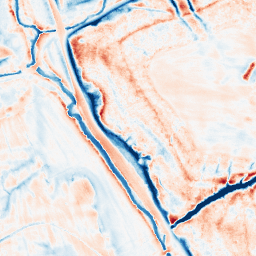
Category: classical
Decomposition family: gaussian
Decomposition parameters: sigma: 5
Upsampling method: regularized
Upsampling parameters: scale: 4
lambda_reg: 0.001
Upsampling scale: 4